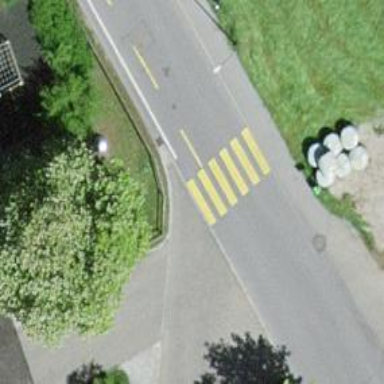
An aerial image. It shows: Uncontrolled crossing on the road.